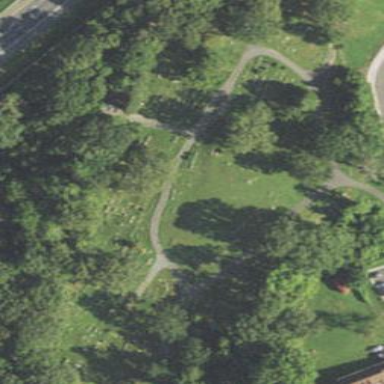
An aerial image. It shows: Cemetery.